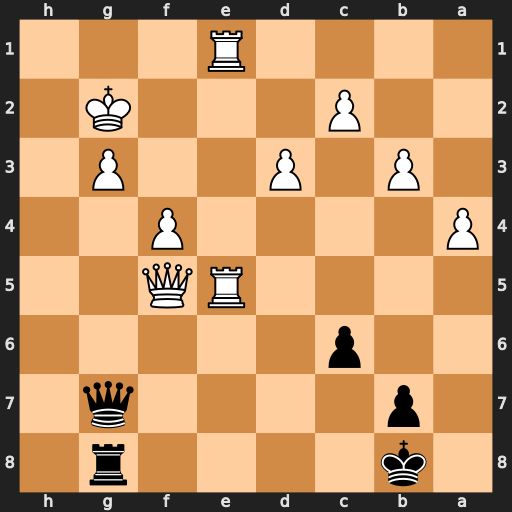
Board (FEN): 1k4r1/1p4q1/2p5/4RQ2/P4P2/1P1P2P1/2P3K1/4R3
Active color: b
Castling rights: -
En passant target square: -
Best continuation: Qxg3+ Kf1 Qf3#